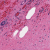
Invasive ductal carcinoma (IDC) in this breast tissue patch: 0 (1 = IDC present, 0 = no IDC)